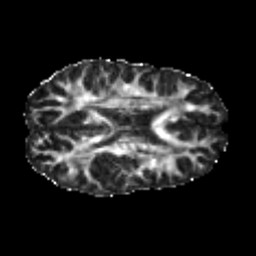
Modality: FA
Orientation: axial
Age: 22
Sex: male
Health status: healthy
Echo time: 0.074 s